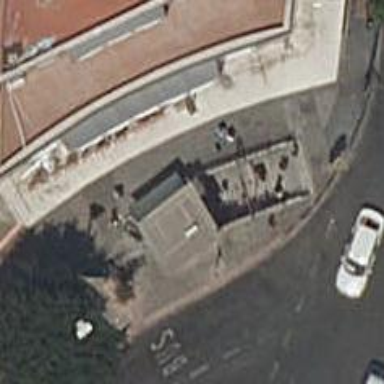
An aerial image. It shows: Subway entrance.